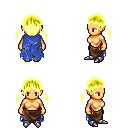
a pixel art fantasy rpg character, female body template, human, tanned skin, blue tattered cape, robe skirt, gold twin-tailed hairstyle, metal boots, four views (front, back, left, right), 2x2 character sprite sheet, small pixel art, hard edges, no anti-aliasing